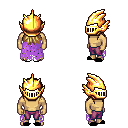
a pixel art fantasy rpg character, male body template, human, tanned skin, maroon tattered cape, magenta pants, blonde unkempt hairstyle, gold helm, black slippers, four views (front, back, left, right), 2x2 character sprite sheet, small pixel art, hard edges, no anti-aliasing